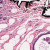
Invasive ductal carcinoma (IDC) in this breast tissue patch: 0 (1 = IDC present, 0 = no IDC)